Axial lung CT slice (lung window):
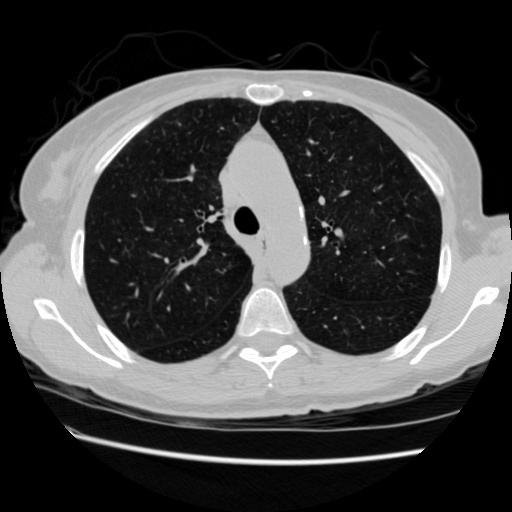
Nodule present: no